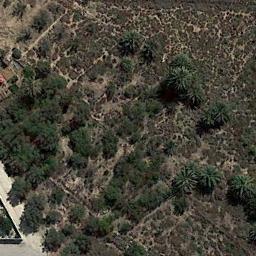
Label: chaparral